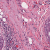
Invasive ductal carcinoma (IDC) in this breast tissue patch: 1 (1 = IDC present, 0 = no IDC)